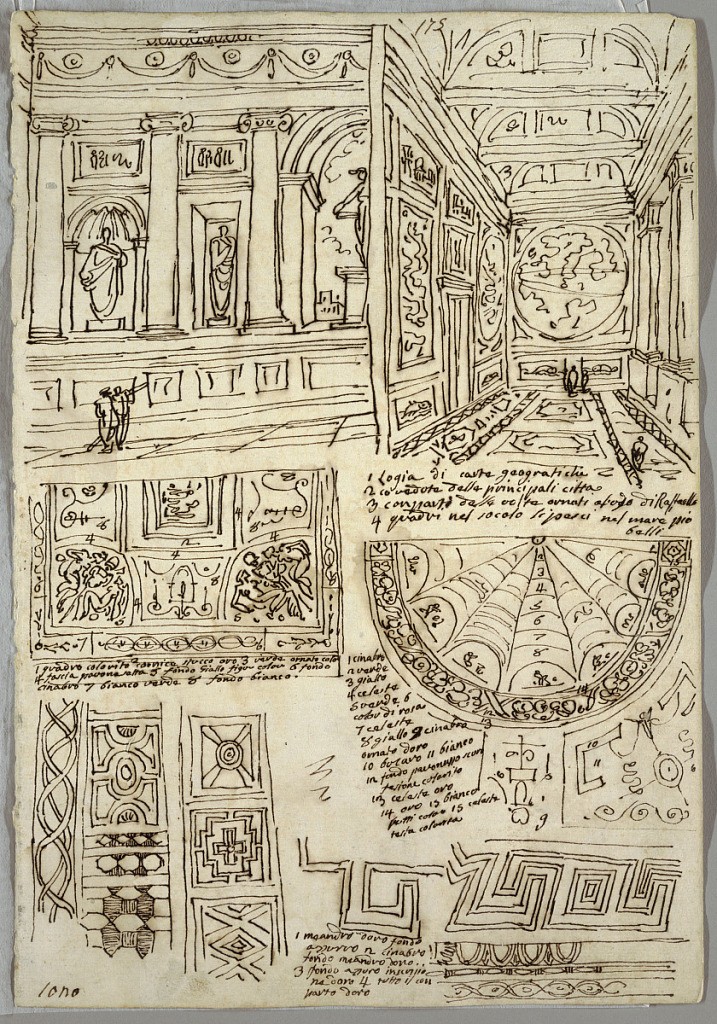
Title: Architectural Interior Elements; Verso: Anatomical Studies
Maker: Felice Giani, Italian, 1758–1823
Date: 1814–18
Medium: Pen and ink over traces of graphite on laid paper
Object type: Drawing
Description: Three studies of ceilings with grotesques; five studies of moldings; study of partition with statue; perspective view with standing figure. On verso: five anatomical studies of feet and toes.